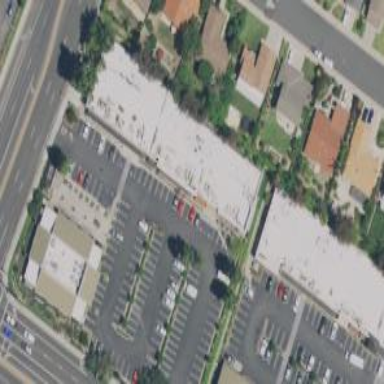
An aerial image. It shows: Retail building.